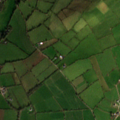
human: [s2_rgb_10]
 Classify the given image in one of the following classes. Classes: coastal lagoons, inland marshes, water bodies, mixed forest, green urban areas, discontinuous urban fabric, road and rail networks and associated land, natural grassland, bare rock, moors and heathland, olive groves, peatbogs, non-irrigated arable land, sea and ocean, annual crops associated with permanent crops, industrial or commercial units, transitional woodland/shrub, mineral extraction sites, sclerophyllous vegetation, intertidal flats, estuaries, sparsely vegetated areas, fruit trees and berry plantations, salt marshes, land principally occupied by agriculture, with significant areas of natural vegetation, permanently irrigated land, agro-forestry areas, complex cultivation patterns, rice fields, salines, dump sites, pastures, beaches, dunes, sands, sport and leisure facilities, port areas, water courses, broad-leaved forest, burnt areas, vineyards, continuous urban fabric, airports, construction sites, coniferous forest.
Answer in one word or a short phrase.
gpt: pastures, complex cultivation patterns